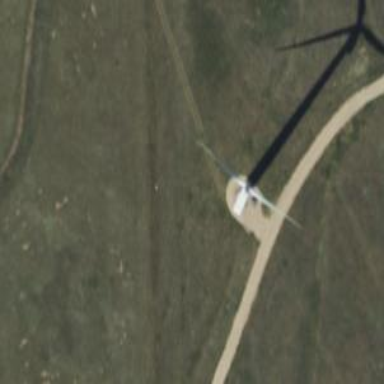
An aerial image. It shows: Wind turbine generator that utilizes wind as its source for generating electricity. It is of the horizontal axis type.